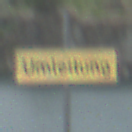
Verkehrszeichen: Umleitungsankuendigung
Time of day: MorningAfternoon
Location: Outdoor (Nature)
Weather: PartlyCloudy
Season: NotSpecified
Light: Natural